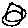
Label: circle